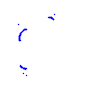
Particle: kaon